Question: Is it possible to have countdown as per below image either in python or wxpython (Any other library). I have googled but didn't find the same. I have also checked wxpython but it doesn't have same implementation, however it has gauge but that is not what Im looking for. Can anybody please help me to get it done. Thanks.

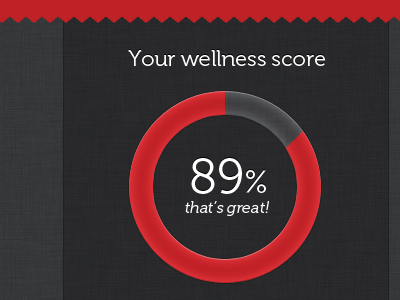
Answer: I'm able to get what I exactly need after googling and little tweaks. My actual requirement is a countdown (timer) with animation. Below is the code that did the trick(Thanks to Andrea Gavana for wonderful work):
Hope it will help someone else looking for the same.
<URL>
My Implementation:
'''
import wx
import wx.lib.buttons
import SpeedMeter as SM
from math import pi, sqrt
class MyFrame(wx.Frame):
#----------------------------------------------------------------------
def __init__(self):
wx.Frame.__init__(self, None, -1, "SpeedMeter Demo ;-)",
wx.DefaultPosition,
size=(400,400),
style=wx.DEFAULT_FRAME_STYLE |
wx.NO_FULL_REPAINT_ON_RESIZE)
panel = wx.Panel(self)
self.SpeedWindow = SM.SpeedMeter(panel,
extrastyle=SM.SM_DRAW_HAND |
SM.SM_DRAW_SECTORS |
SM.SM_DRAW_MIDDLE_TEXT |
SM.SM_DRAW_SECONDARY_TICKS |
SM.SM_DRAW_PARTIAL_FILLER |
SM.SM_DRAW_SHADOW
)
# We Want To Simulate A Clock. Somewhat Tricky, But Did The Job
self.SpeedWindow.SetAngleRange(pi/2, 5*pi/2)
intervals = range(0, 13)
self.SpeedWindow.SetIntervals(intervals)
colours = [wx.SystemSettings_GetColour(0)]*12
self.SpeedWindow.SetIntervalColours(colours)
ticks = [str(interval) for interval in intervals]
ticks[-1] = ""
ticks[0] = "12"
self.SpeedWindow.SetTicks(ticks)
self.SpeedWindow.SetTicksColour(wx.BLUE)
self.SpeedWindow.SetTicksFont(wx.Font(11, wx.SCRIPT, wx.NORMAL, wx.BOLD, True))
self.SpeedWindow.SetNumberOfSecondaryTicks(4)
# Set The Colour For The External Arc
self.SpeedWindow.SetArcColour(wx.BLUE)
self.SpeedWindow.SetHandColour(wx.BLACK)
self.SpeedWindow.SetMiddleText("0 s")
self.SpeedWindow.SetMiddleTextColour(wx.RED)
# We Set The Background Colour Of The SpeedMeter OutSide The Control
self.SpeedWindow.SetSpeedBackground(wx.WHITE)
# Set The Colour For The Shadow
self.SpeedWindow.SetShadowColour(wx.Colour(128, 128, 128))
self.SpeedWindow.SetSpeedValue(0.0)
# These Are Cosmetics For our SpeedMeter Control
# Create The Timer For The Clock
self.timer = wx.PyTimer(self.ClockTimer)
self.currvalue = 0
bsizer2 = wx.BoxSizer(wx.VERTICAL)
hsizer2 = wx.BoxSizer(wx.HORIZONTAL)
stattext2 = wx.StaticText(panel, -1, "A Simple Clock", style=wx.ALIGN_CENTER)
button2 = wx.Button(panel, -1, "Stop")
self.stopped = 0
button2.Bind(wx.EVT_BUTTON, self.OnStopClock)
button2.SetToolTip(wx.ToolTip("Click To Stop/Resume The Clock"))
hsizer2.Add(button2, 0, wx.LEFT, 5)
#hsizer2.Add(stattext2, 1, wx.EXPAND)
#hsizer2.Add(self.helpbuttons[1], 0, wx.ALIGN_CENTER | wx.LEFT | wx.RIGHT, 5)
bsizer2.Add(self.SpeedWindow, 1, wx.EXPAND)
bsizer2.Add(hsizer2, 0, wx.EXPAND)
panel.SetSizer(bsizer2)
self.timer.Start(1000)
def ClockTimer(self):
if self.currvalue >= 59:
self.currvalue = 0
else:
self.currvalue = self.currvalue + 1
self.SpeedWindow.SetMiddleText(str(self.currvalue) + " s")
self.SpeedWindow.SetSpeedValue(self.currvalue/5.0)
def OnStopClock(self, event):
btn = event.GetEventObject()
if self.stopped == 0:
self.stopped = 1
self.timer.Stop()
btn.SetLabel("Resume")
else:
self.stopped = 0
self.timer.Start()
btn.SetLabel("Stop")
if __name__ == "__main__":
app = wx.PySimpleApp()
frame = MyFrame()
frame.Show()
#frame.Maximize()
app.MainLoop()
'''